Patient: sex M, age 78
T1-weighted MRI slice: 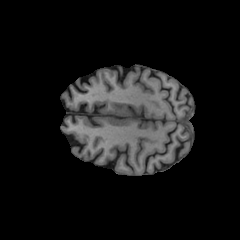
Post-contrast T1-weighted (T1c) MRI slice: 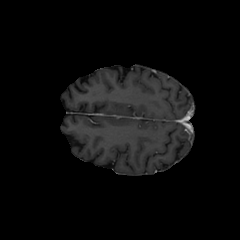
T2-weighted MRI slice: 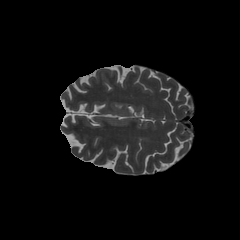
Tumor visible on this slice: no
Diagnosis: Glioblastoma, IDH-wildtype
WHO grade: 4